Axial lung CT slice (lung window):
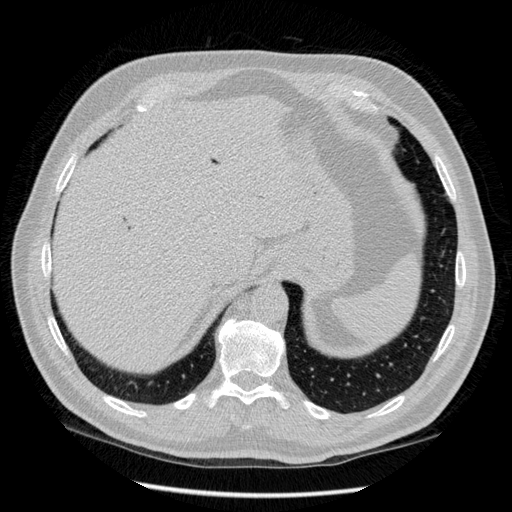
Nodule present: no